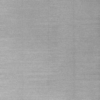
Label: dusty